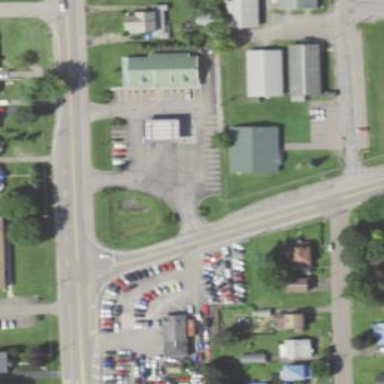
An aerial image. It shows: Retail building.